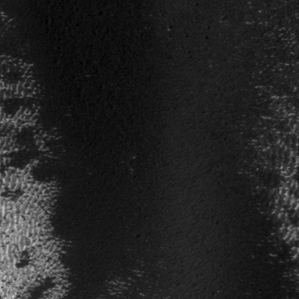
Label: frost